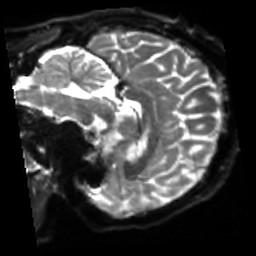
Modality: sbref
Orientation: sagittal
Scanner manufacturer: siemens
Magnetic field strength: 3 T
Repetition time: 4 s
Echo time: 0.0594 s